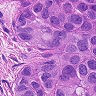
Metastatic tissue present: yes